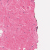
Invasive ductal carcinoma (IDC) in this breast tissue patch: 0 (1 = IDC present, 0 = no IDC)